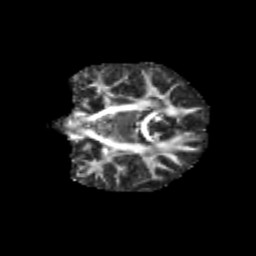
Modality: FA
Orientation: coronal
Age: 12
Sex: male
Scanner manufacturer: siemens
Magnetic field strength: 3 T
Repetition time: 3.8 s
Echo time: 0.07 s